Interaction volume radius: 5 \u00c5
Interaction volume height: 25 \u00c5
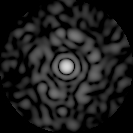
Disorder parameter: 0.8433